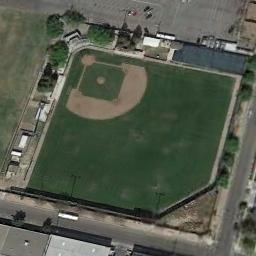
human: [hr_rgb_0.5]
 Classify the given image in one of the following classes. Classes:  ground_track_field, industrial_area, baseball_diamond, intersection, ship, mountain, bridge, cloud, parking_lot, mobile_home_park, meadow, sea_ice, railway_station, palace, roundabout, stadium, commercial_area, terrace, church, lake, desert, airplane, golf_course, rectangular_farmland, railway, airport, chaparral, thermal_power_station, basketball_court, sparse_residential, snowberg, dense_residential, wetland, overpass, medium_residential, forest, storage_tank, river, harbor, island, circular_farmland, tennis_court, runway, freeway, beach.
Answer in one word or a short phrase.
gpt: baseball_diamond